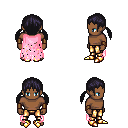
a pixel art fantasy rpg character, male body template, human, dark skin, pink tattered cape, gold greaves, raven twin-tailed hairstyle, leather bracers, gold boots, four views (front, back, left, right), 2x2 character sprite sheet, small pixel art, hard edges, no anti-aliasing